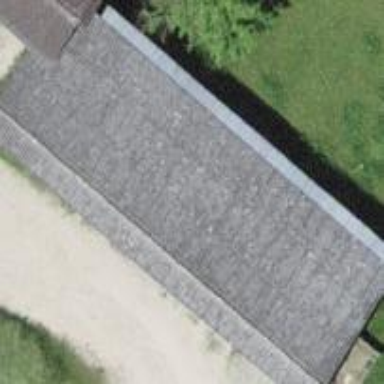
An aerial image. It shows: Rural barn.